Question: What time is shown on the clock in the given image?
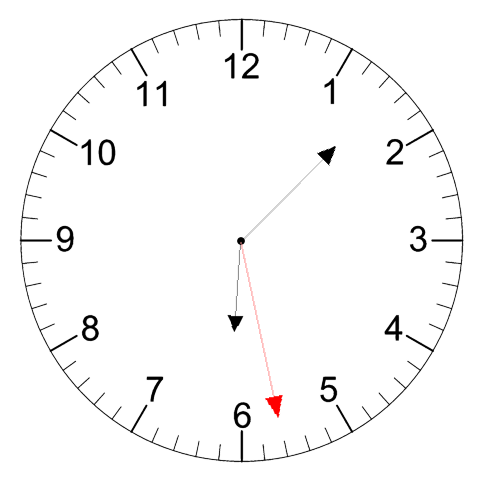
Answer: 06:07:28